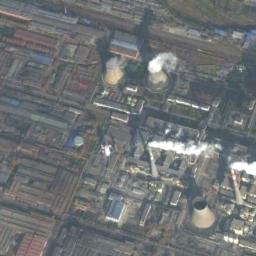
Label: thermal_power_station